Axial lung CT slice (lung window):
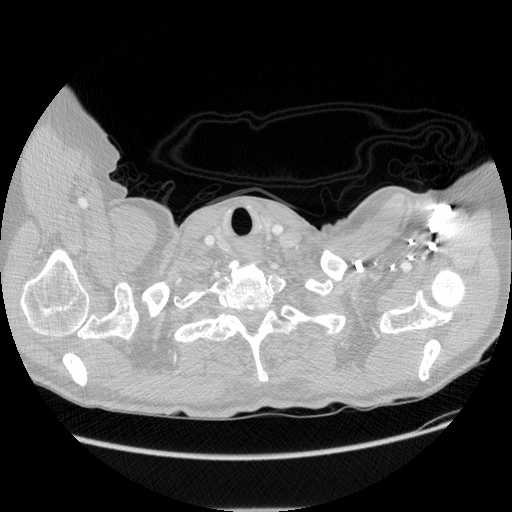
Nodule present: no